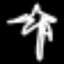
Label: palm tree